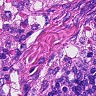
Metastatic tissue present: no